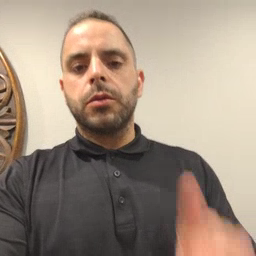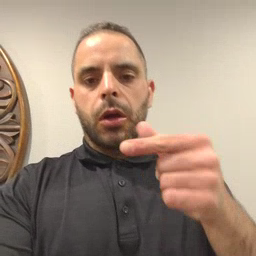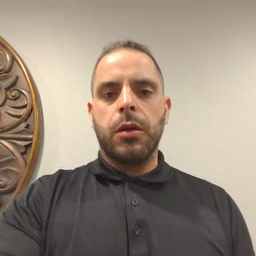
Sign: dog